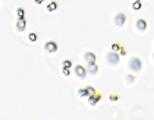
Label: Phaeocystis